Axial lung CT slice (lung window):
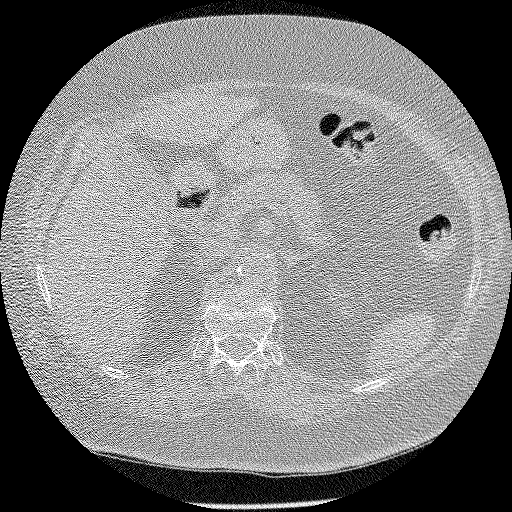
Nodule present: no